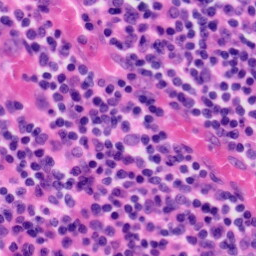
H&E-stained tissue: Tonsil